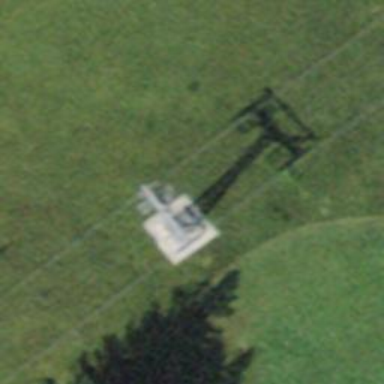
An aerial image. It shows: Pylon for aerialway.